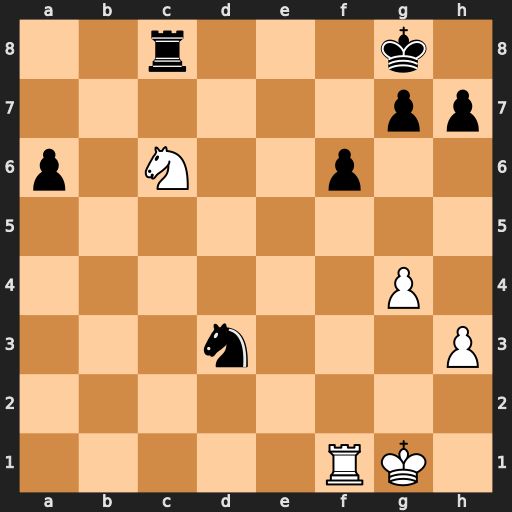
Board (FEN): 2r3k1/6pp/p1N2p2/8/6P1/3n3P/8/5RK1
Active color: w
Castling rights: -
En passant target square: -
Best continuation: Ne7+ Kf8 Nxc8